Interaction volume radius: 10 \u00c5
Interaction volume height: 15 \u00c5
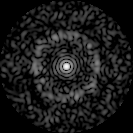
Disorder parameter: 0.8277